Question: I have one button "down" at the end of this panel :

When I click on it I would like that the offset of the visible part of the panel rise up, like a scroll. after 1/2 second the down button is pressed I can only see the 2nd, 3rd and 4th element, the first is hidden.
How can I do that ?
Thank you very much,
Regards.
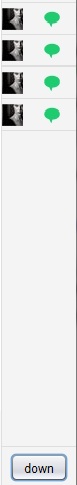
Answer: Place the panel in a JScrollPane without visible scroll bars. Set preferred size of the panel to be bigger (visible height + sum of the buttons' heights). On click down just scroll up according to the next button's height.